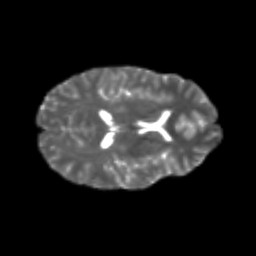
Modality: T2w
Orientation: axial
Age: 22
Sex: female
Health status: healthy
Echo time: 0.074 s